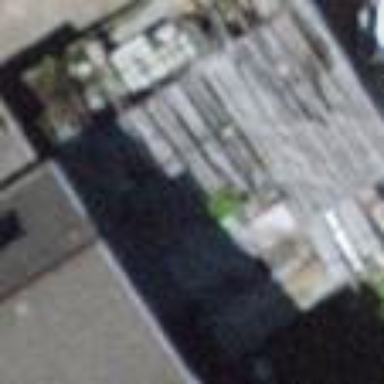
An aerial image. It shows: Shed.